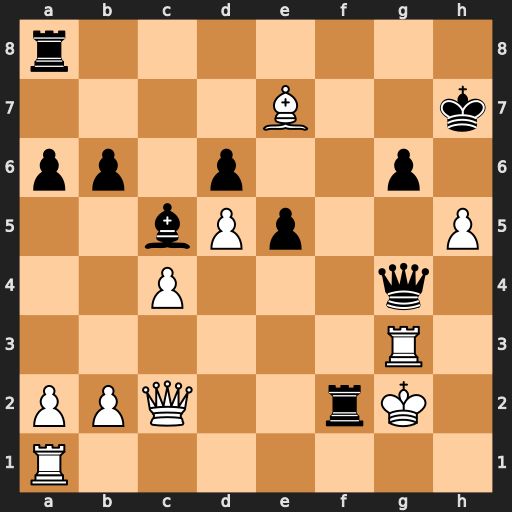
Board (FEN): r7/4B2k/pp1p2p1/2bPp2P/2P3q1/6R1/PPQ2rK1/R7
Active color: w
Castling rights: -
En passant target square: -
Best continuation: Qxf2 Qe4+ Qf3